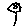
Label: flower